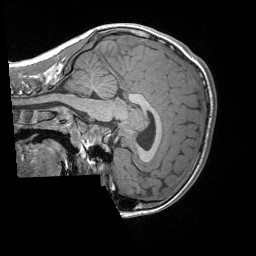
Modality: T1w
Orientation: sagittal
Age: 9
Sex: male
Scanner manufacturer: siemens
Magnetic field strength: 3 T
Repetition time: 1.65 s
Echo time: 0.00203 s